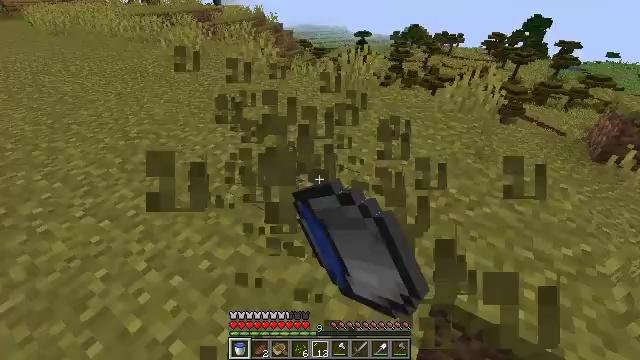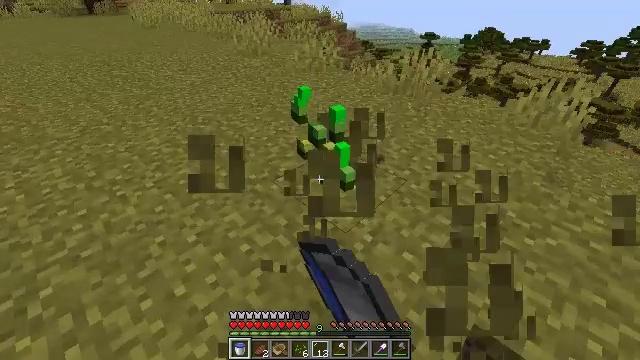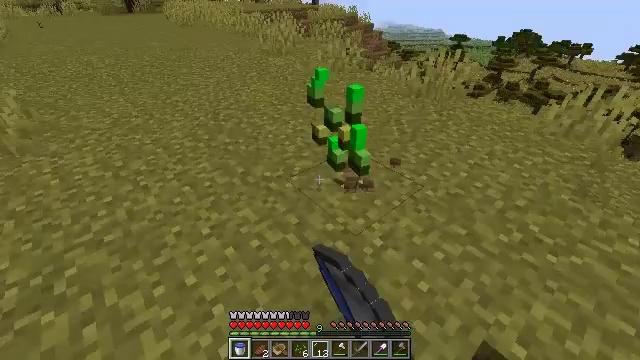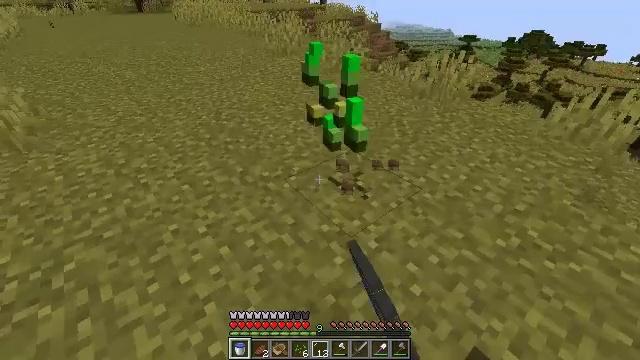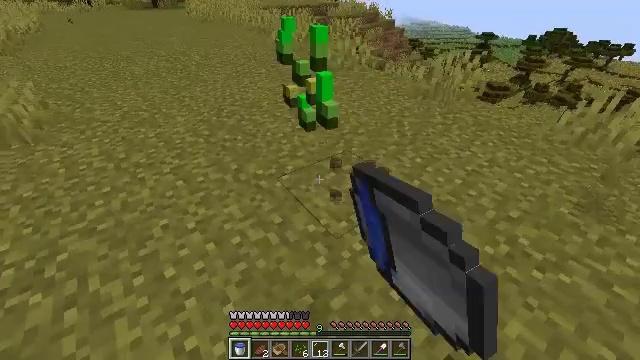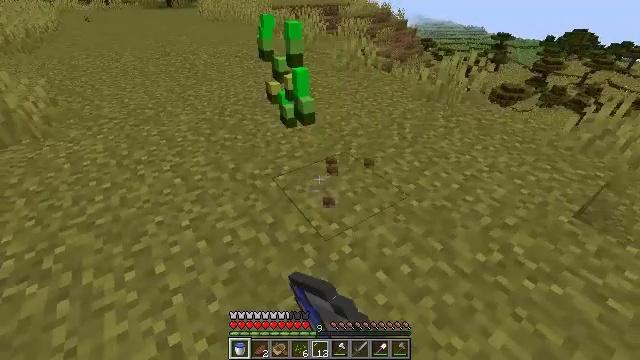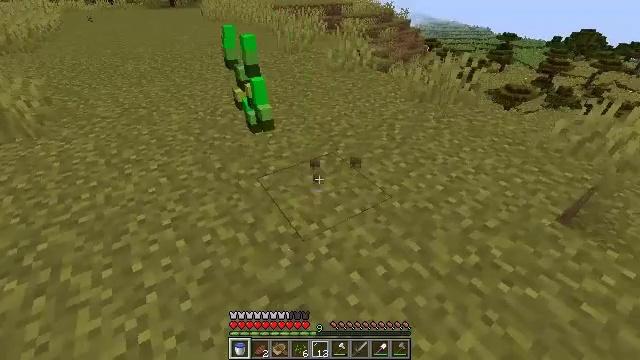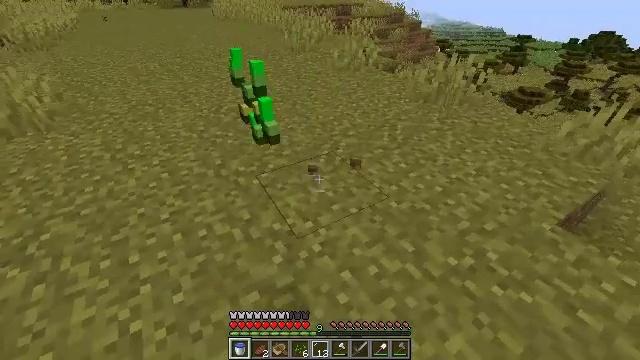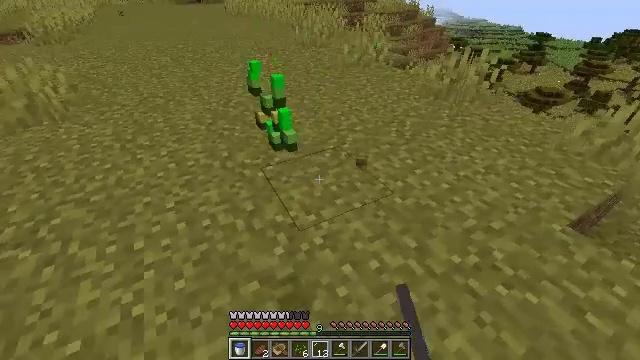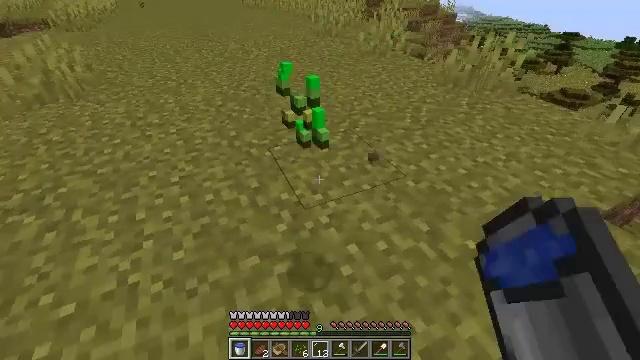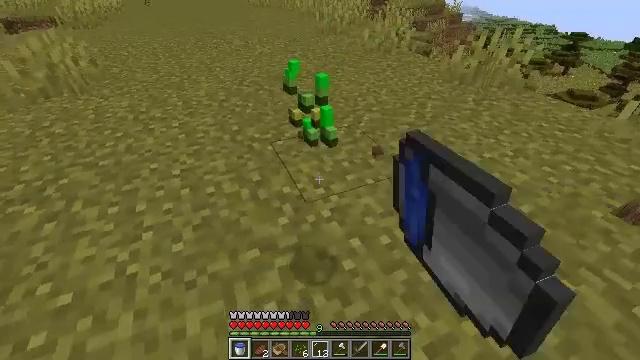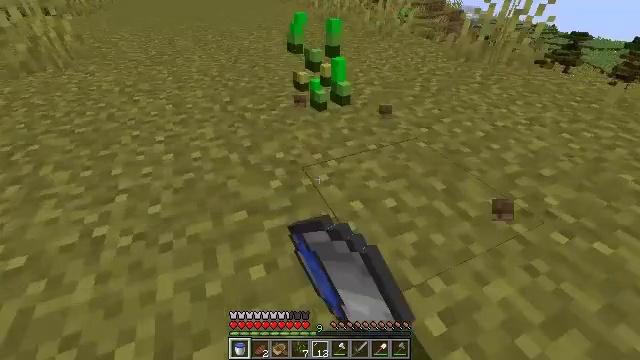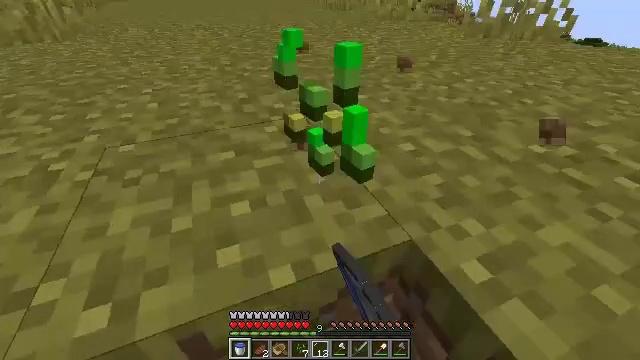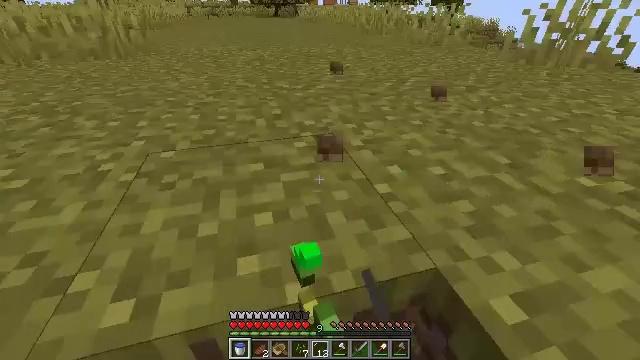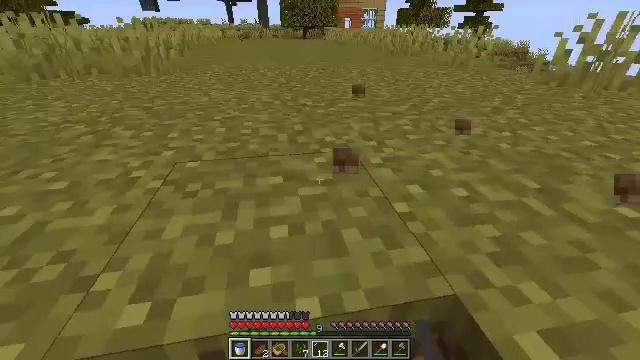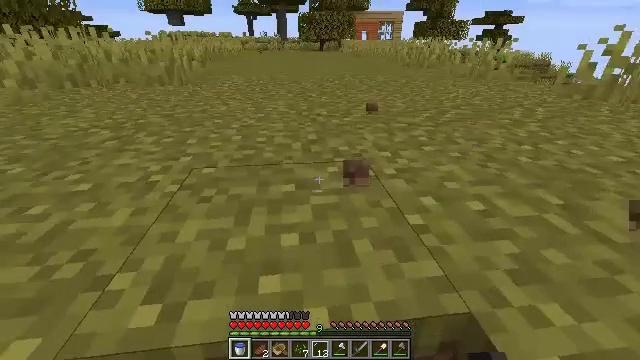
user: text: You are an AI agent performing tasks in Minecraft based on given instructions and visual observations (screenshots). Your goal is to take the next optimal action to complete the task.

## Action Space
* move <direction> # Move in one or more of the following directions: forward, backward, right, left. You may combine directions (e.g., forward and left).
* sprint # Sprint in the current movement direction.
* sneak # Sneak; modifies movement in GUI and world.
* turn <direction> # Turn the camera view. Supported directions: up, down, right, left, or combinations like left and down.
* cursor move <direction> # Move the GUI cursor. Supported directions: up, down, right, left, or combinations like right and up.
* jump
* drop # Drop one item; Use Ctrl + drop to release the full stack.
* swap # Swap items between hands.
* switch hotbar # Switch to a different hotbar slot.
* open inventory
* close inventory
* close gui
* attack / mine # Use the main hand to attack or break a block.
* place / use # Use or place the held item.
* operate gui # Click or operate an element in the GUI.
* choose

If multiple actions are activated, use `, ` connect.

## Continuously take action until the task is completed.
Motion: motion action
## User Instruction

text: Mine grass block from the ground.
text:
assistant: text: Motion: turn left, attack / mine
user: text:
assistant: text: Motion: move right, turn left, attack / mine
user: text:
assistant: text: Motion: move right, turn left, attack / mine
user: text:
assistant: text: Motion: move right, turn left
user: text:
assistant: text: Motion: move right, turn left
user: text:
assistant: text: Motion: no_op
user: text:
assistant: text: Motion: turn left
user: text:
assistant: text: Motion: turn left
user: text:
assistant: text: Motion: turn left, attack / mine
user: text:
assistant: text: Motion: attack / mine
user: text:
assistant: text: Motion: attack / mine
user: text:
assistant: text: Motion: turn left and up, attack / mine
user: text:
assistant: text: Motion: turn left and up
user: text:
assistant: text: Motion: turn left and up
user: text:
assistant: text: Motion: turn left and up
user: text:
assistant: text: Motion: turn left
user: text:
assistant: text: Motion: no_op
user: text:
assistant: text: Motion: no_op
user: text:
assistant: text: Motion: no_op
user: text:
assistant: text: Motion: no_op
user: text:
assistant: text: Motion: no_op
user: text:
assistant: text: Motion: move forward, jump
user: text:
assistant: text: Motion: move forward, jump
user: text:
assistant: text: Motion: move forward and move right, jump
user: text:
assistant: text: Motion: move forward and move right, turn left, jump
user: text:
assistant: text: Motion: move forward and move right, jump
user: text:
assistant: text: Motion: move forward and move right
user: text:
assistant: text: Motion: move forward and move right
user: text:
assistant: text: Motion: no_op
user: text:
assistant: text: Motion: no_op